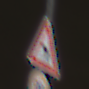
Verkehrszeichen: KurveLinks
Zusatzzeichen unten: Geschwindigkeit90
Umgebung: Outdoor, Nature
Tageszeit: Night
Wetter: Clear
Licht: Natural
Jahreszeit: NotSpecified
Kontrast: HighContrast